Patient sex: M
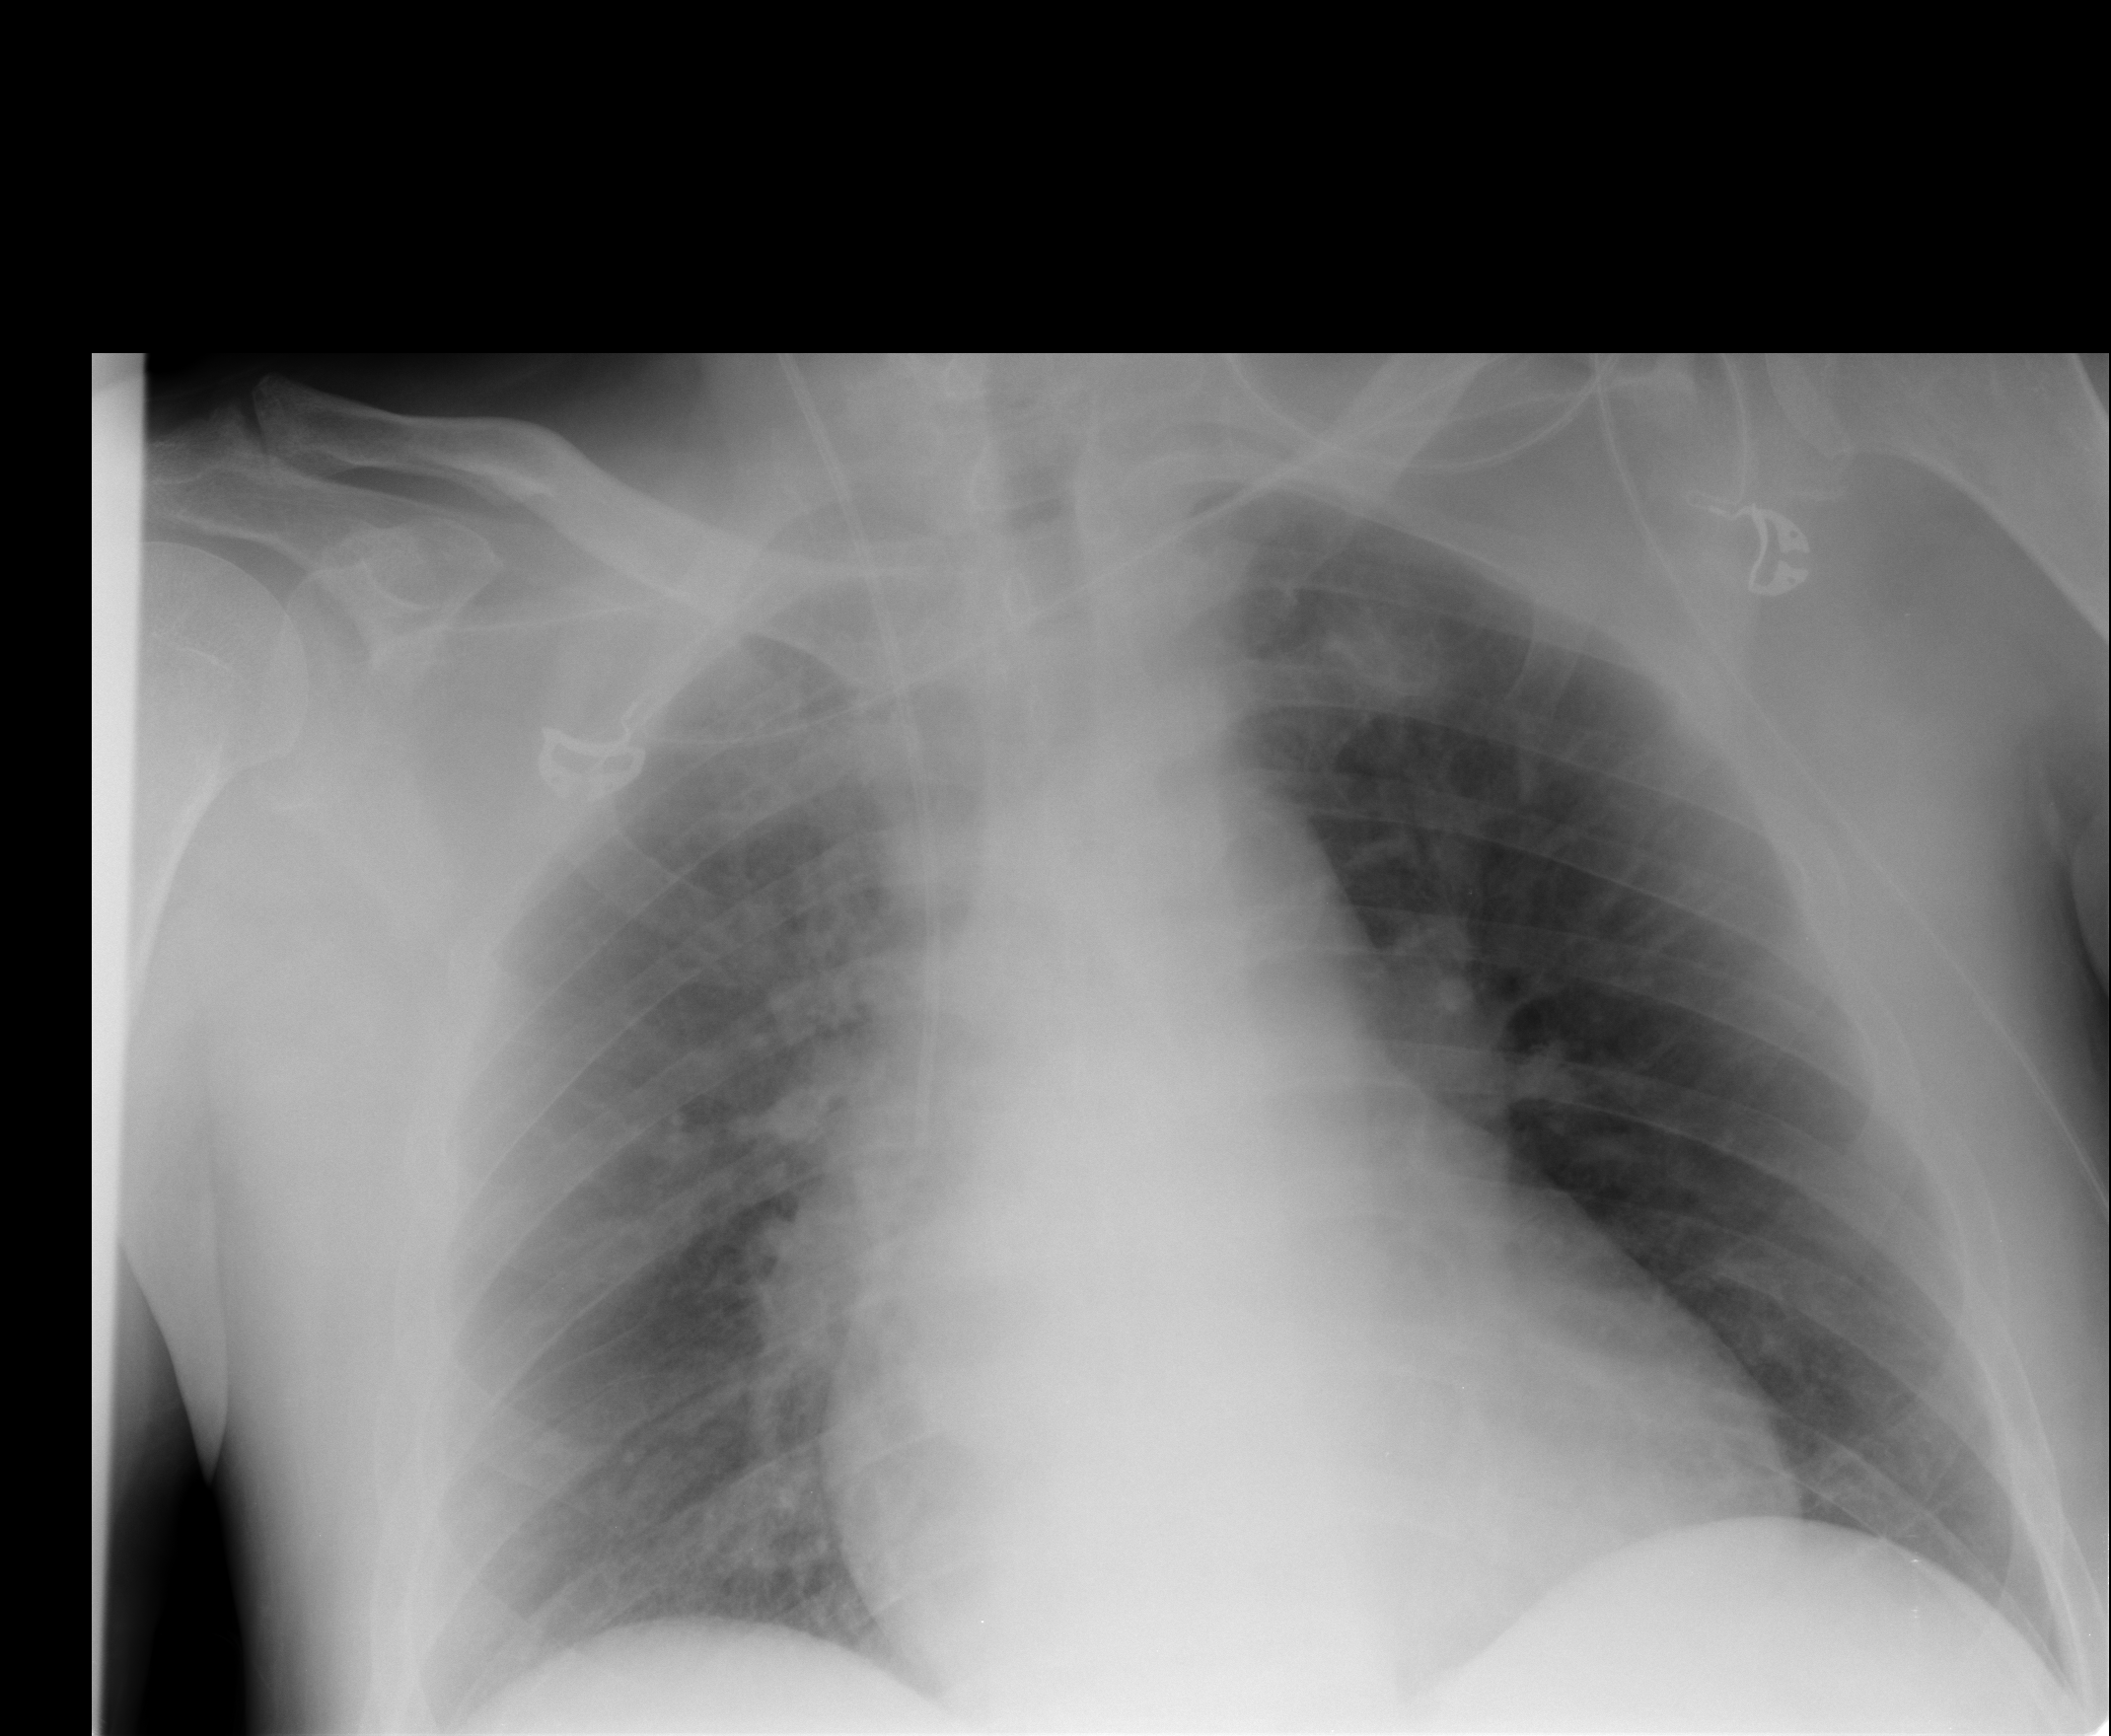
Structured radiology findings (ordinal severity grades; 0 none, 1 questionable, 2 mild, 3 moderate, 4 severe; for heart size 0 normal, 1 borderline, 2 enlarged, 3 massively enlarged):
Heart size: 2
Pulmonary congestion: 0
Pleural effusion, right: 0
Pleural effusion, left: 0
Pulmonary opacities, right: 2
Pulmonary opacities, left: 0
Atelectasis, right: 0
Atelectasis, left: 0